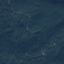
Land use / land cover: Forest